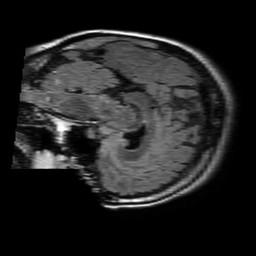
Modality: FLAIR
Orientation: sagittal
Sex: female
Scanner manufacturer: philips
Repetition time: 11 s
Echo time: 0.125 s